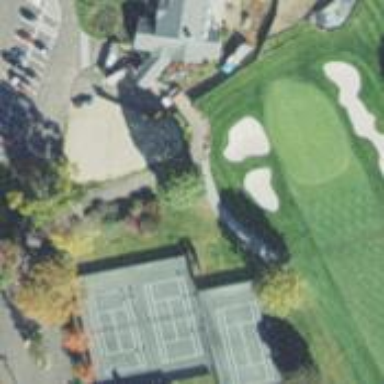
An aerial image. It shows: Path for both roads and golfers.